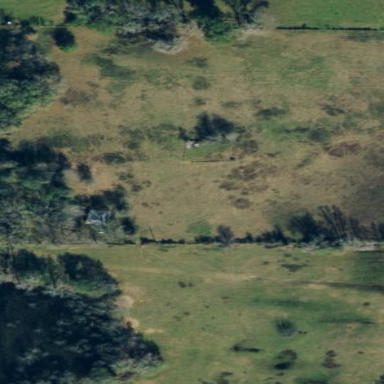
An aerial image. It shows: Pasture area used as meadow.